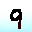
Label: 9